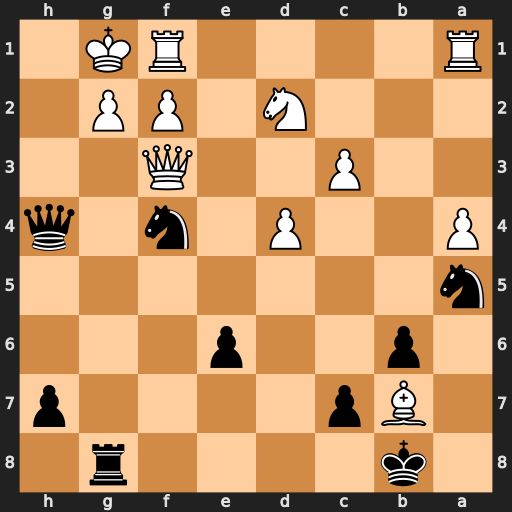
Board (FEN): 1k4r1/1Bp4p/1p2p3/n7/P2P1n1q/2P2Q2/3N1PP1/R4RK1
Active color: b
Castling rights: -
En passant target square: -
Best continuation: Rxg2+ Qxg2 Ne2#